Interaction volume radius: 10 \u00c5
Interaction volume height: 25 \u00c5
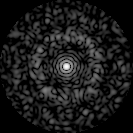
Disorder parameter: 0.8259